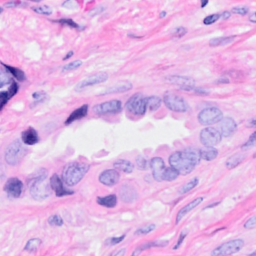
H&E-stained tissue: Breast